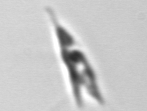
Label: Chrysochromulina_lanceolata